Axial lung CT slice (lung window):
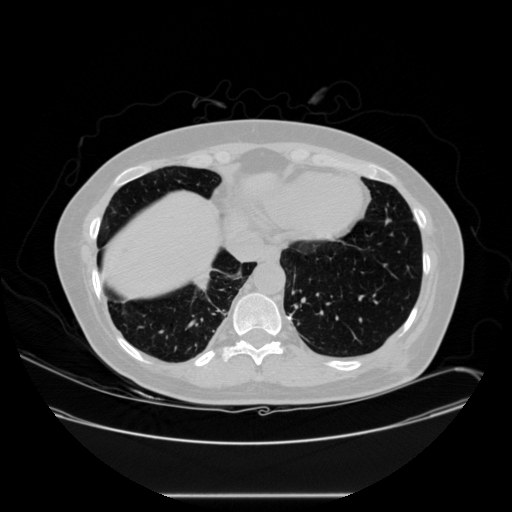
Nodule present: yes
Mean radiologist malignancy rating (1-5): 5